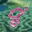
Label: 8